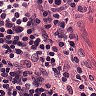
Metastatic tissue present: no